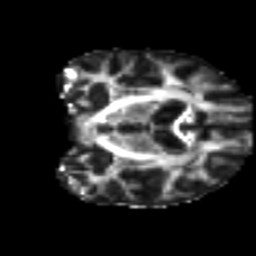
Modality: FA
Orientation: coronal
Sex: male
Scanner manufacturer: ge
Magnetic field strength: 3 T
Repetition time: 7 s
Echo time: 0.08 s